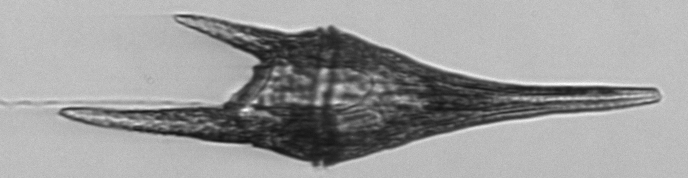
Label: Tripos_furca